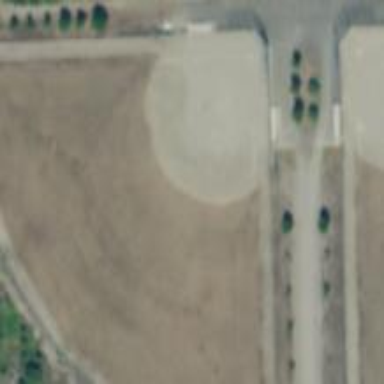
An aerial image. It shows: Baseball pitch for leisure and sports activities.